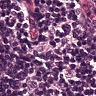
Metastatic tissue present: no